Aerial crown-view tile of a tropical tree (Barro Colorado Island, Panama), acquired 20250217:
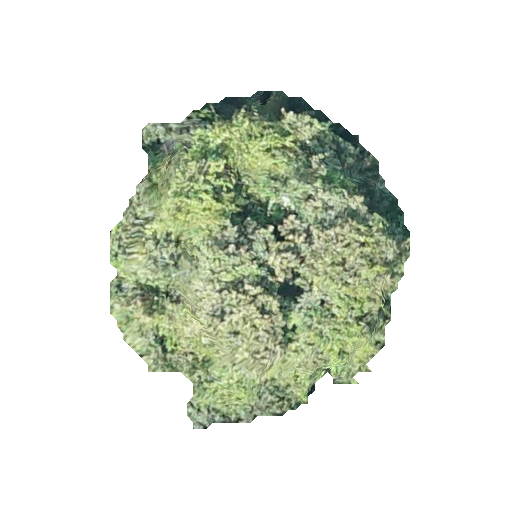
Species: Luehea seemannii
GBIF accepted scientific name: Luehea seemannii
Crown area: 107.778 m²